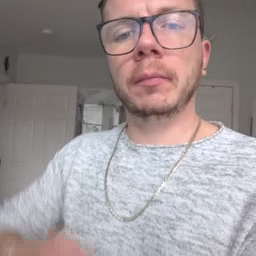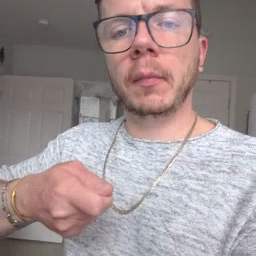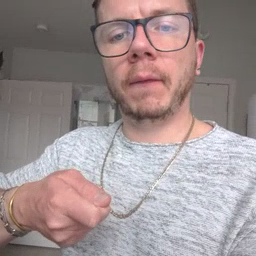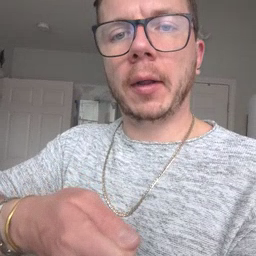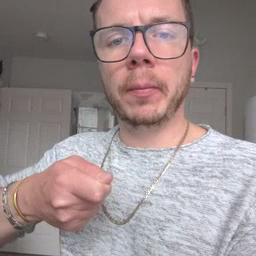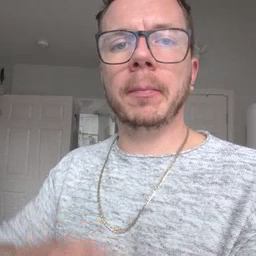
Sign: vacuum